Field crop: maize
Growth stage: 2
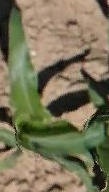
Species: maize